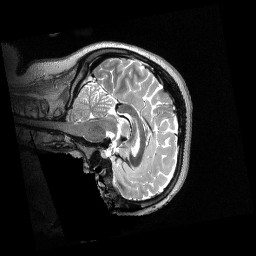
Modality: T2w
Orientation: sagittal
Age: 26
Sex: female
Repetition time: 3.2 s
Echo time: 0.563 s